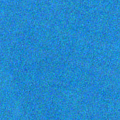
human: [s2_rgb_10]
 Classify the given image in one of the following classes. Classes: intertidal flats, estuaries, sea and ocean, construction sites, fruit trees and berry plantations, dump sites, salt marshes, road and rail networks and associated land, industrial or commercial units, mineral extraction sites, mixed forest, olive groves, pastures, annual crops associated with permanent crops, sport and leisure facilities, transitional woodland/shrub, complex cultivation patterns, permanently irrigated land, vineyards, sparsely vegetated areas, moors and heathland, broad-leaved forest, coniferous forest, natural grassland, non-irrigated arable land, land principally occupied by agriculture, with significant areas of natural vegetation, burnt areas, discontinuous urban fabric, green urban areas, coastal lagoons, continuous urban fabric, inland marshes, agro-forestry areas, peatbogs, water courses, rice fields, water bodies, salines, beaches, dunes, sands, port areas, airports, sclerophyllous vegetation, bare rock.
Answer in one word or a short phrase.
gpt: sea and ocean